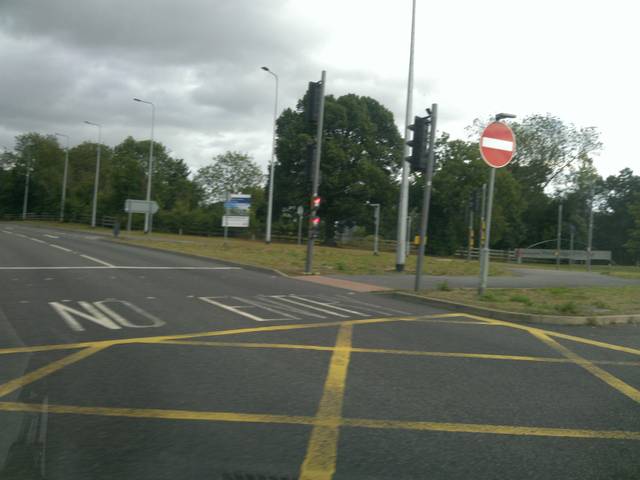
Region: United Kingdom
Coordinates: 51.881, 0.9399